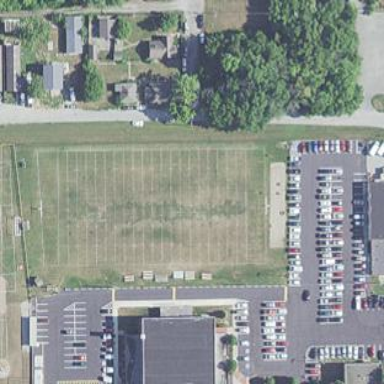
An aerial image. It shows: American football pitch.